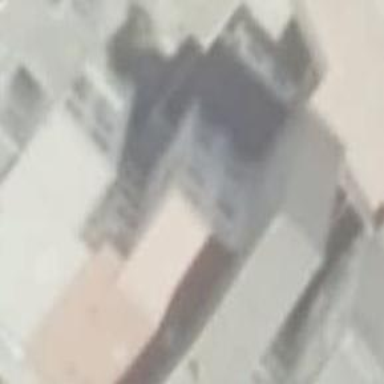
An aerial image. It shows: Part of building.